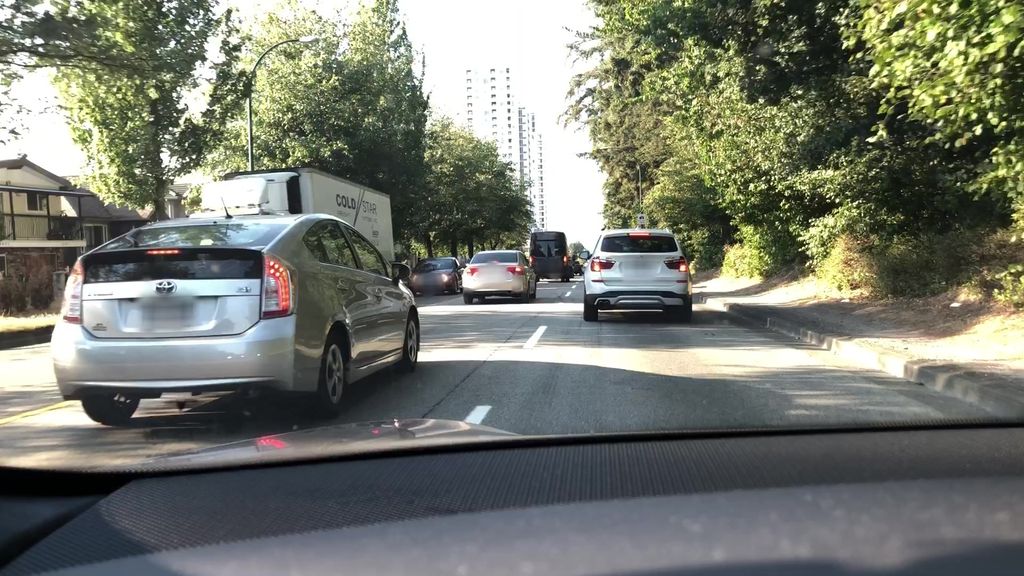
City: vancouver